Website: ulta-beauty
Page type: account-selection
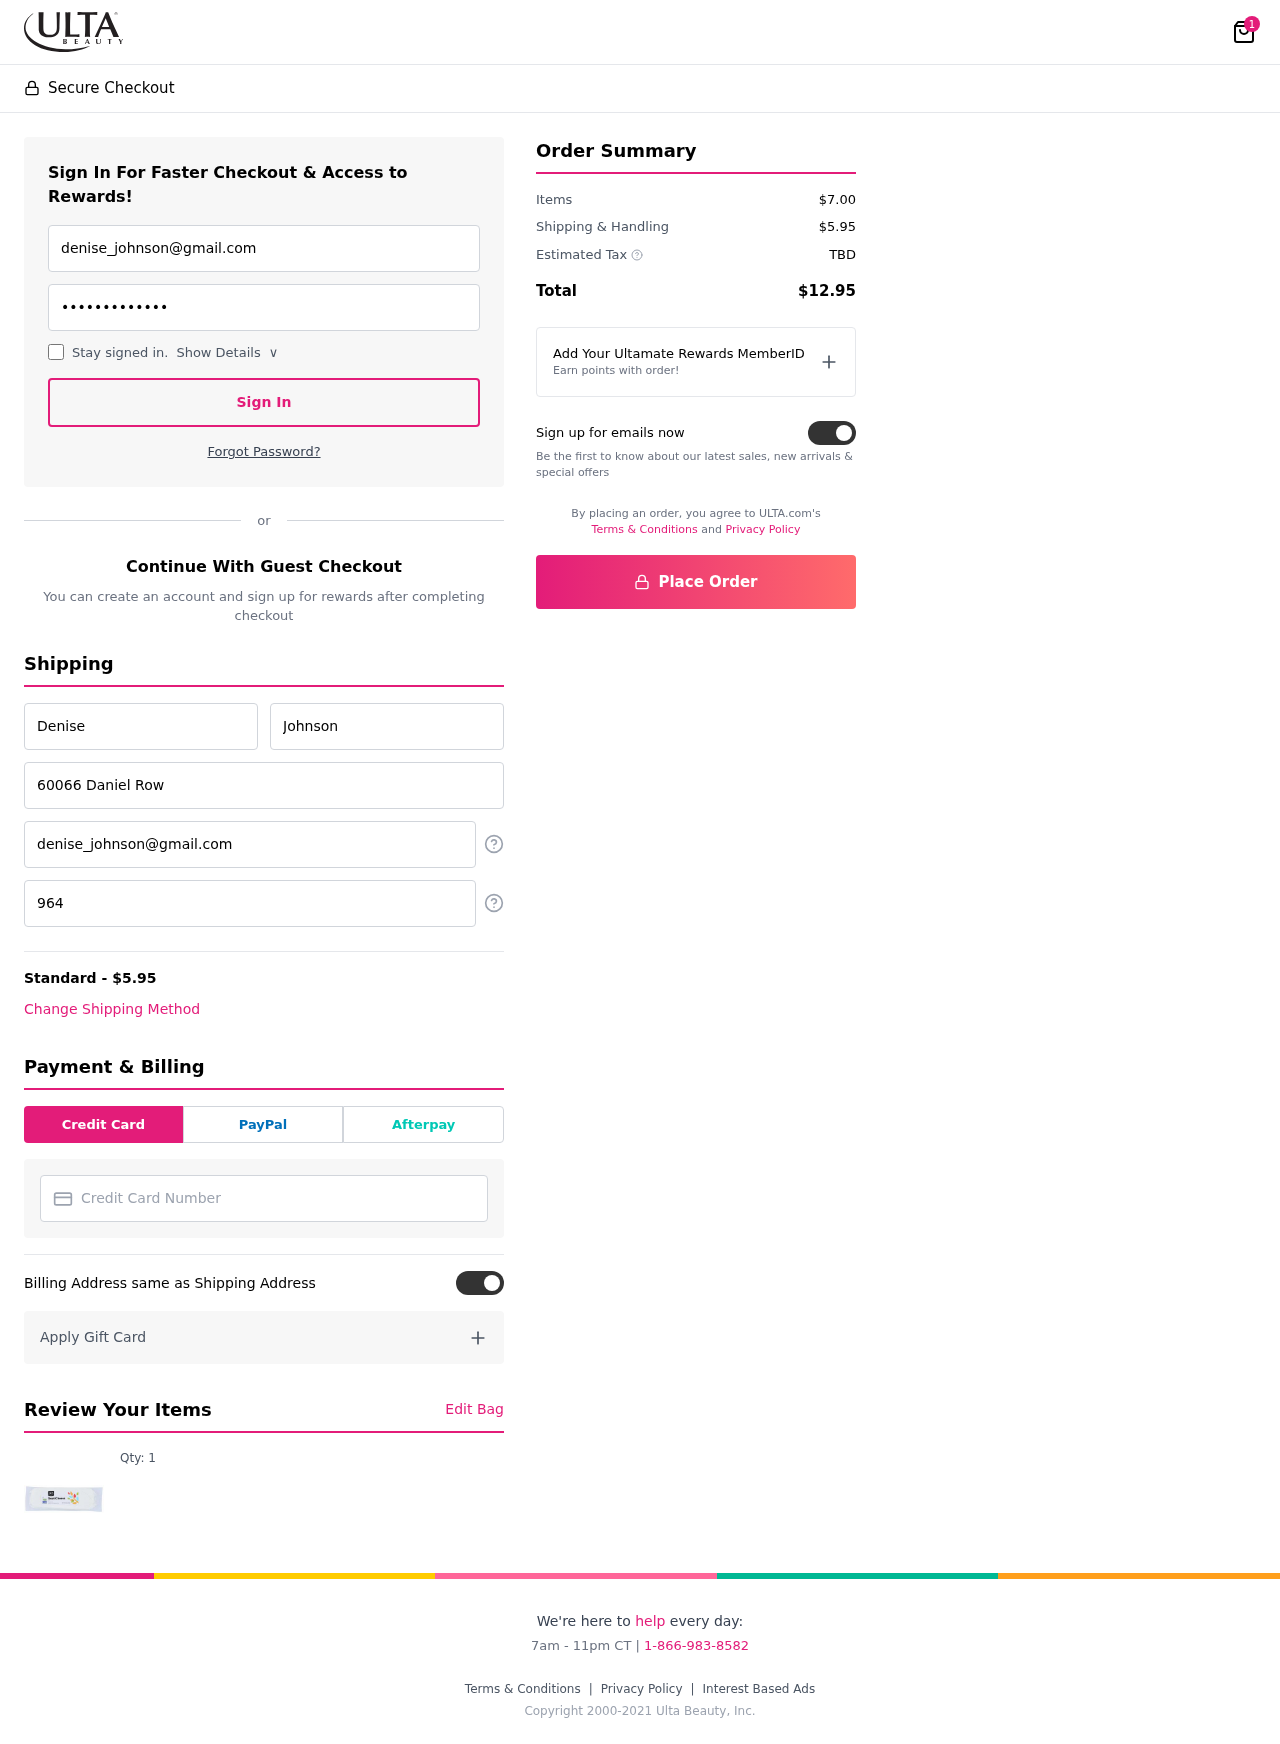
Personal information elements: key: PII_CARD_NUMBER
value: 4716 0076 8941 9127
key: PII_EMAIL
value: denise_johnson@gmail.com
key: PII_EMAIL2
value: denise_johnson@gmail.com
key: PII_FIRSTNAME
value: Denise
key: PII_LASTNAME
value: Johnson
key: PII_PHONE
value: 9647399706
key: PII_STREET
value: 60066 Daniel Row
Product elements: key: PRODUCT1_QUANTITY
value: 1
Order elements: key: ORDER_NUM_ITEMS
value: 1
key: ORDER_SHIPPING_COST
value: $5.95
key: ORDER_SUBTOTAL
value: $7.00
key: ORDER_TAX
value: TBD
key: ORDER_TOTAL
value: $12.95